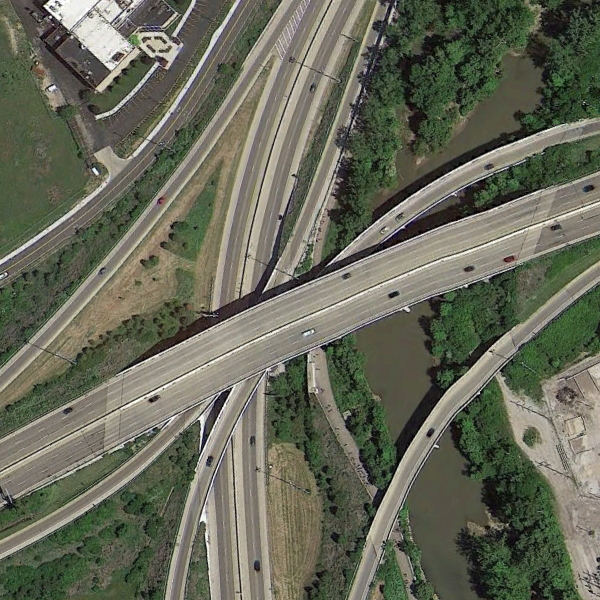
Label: Viaduct